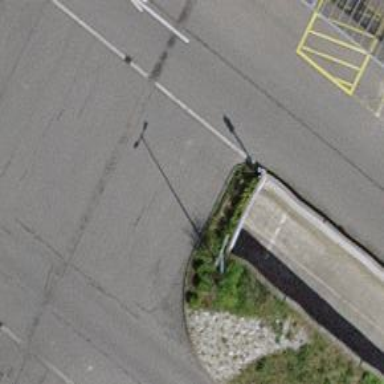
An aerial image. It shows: Driveway tunnel.